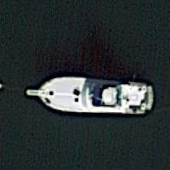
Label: Civil_yacht